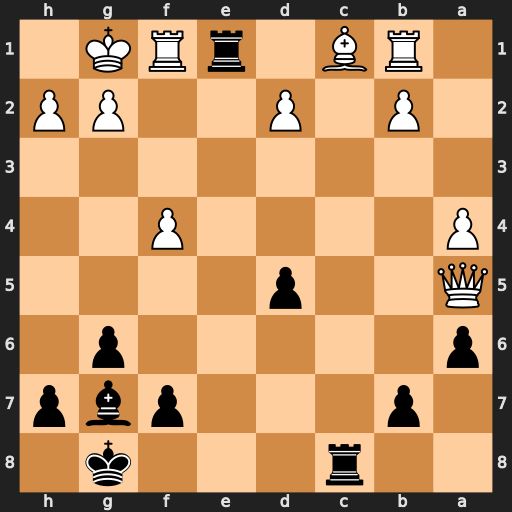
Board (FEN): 2r3k1/1p3pbp/p5p1/Q2p4/P4P2/8/1P1P2PP/1RB1rRK1
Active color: b
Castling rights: -
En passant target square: -
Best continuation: Bd4+ Kh1 Rxf1#